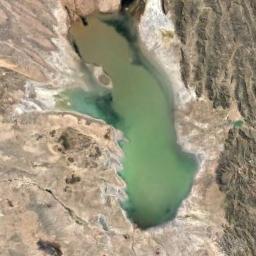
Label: lake